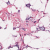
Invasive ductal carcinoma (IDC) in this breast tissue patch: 0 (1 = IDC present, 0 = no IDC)